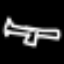
Label: airplane